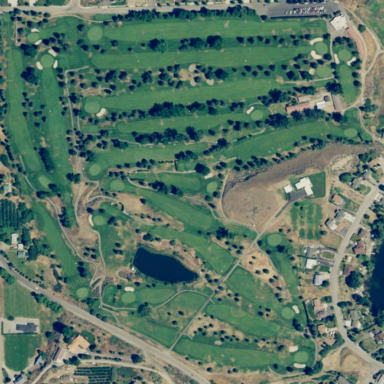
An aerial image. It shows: Golf course surrounded by greenery.